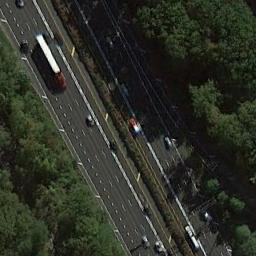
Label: freeway